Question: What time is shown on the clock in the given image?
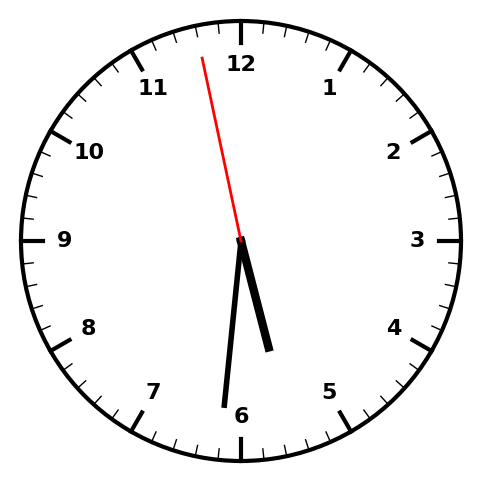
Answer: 05:30:58